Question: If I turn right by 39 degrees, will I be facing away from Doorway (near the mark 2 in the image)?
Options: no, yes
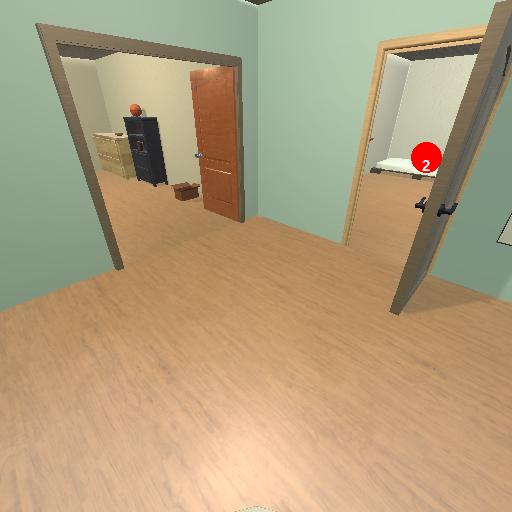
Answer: no